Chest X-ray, PA view. Patient: 38 years old, sex M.
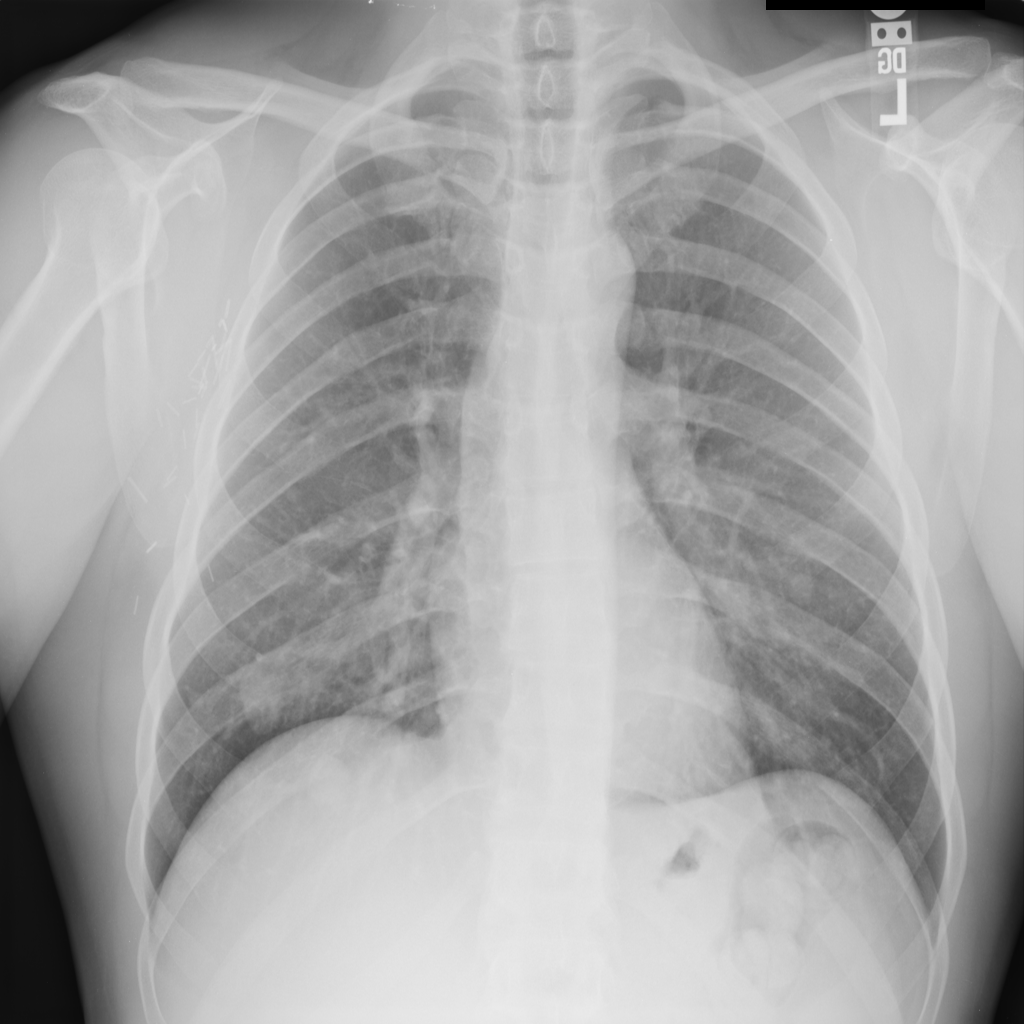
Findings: No Finding